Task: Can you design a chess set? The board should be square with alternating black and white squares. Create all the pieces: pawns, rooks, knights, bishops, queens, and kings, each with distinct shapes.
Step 5548:
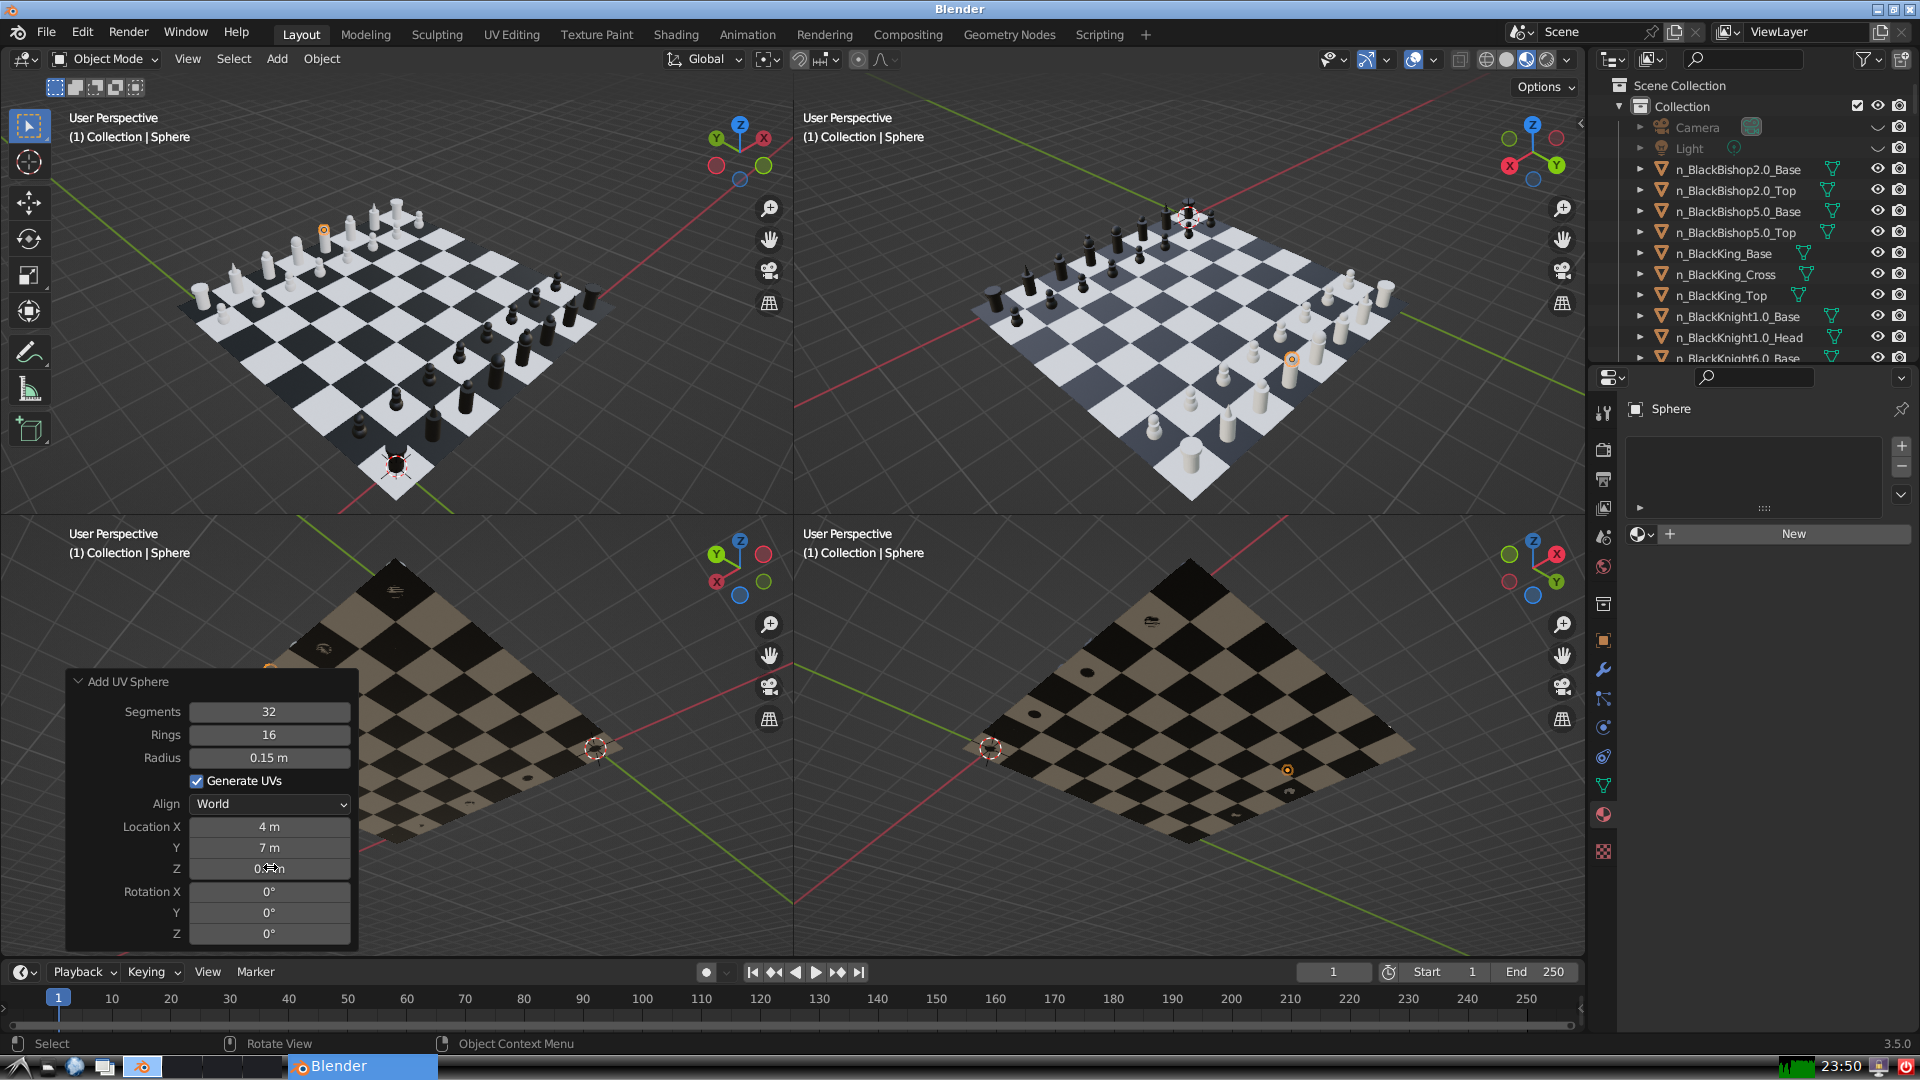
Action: {"mouse_move": [960, 540]}